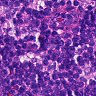
Metastatic tissue present: no